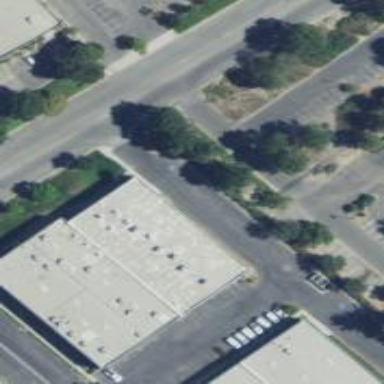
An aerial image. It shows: Warehouse.